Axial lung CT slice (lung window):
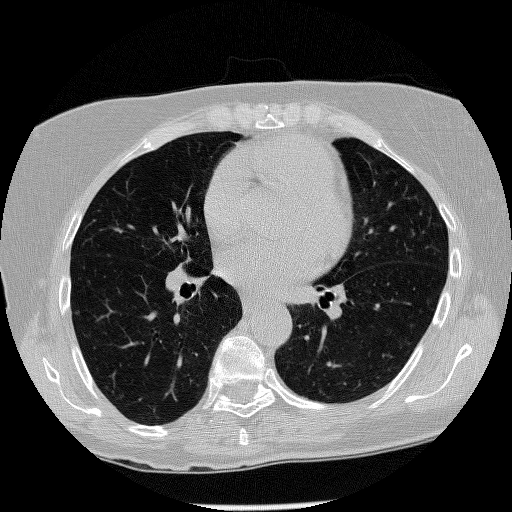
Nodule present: no